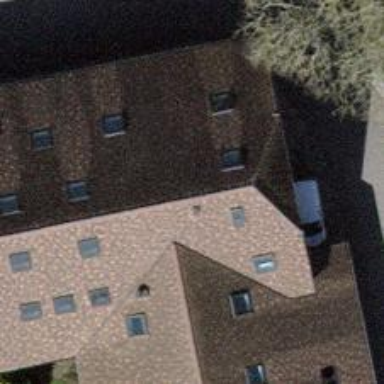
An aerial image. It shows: View of roof edge.